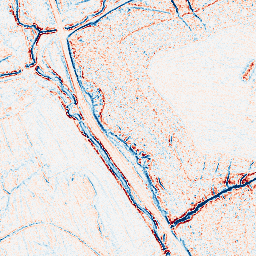
Category: edge_preserving
Decomposition family: bilateral
Decomposition parameters: d: 5
sigma_color: 75
sigma_space: 75
Upsampling method: cubic_mitchell
Upsampling parameters: scale: 4
Upsampling scale: 4